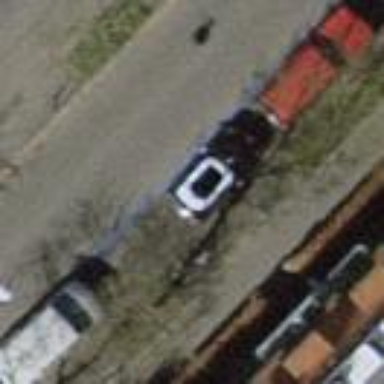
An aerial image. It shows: Parking lane designated for parking.